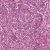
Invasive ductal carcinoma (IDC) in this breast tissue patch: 1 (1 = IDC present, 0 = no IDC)